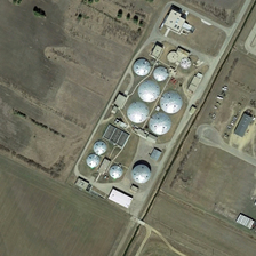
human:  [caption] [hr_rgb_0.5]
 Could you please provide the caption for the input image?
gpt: The picture shows some circular buildings.

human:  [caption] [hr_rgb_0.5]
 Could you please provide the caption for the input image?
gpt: advice is a vast barren land and roads outside .

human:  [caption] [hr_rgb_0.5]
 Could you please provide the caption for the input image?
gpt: Some circular buildings are gathered in the picture.

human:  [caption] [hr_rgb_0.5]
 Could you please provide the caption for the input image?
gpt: There are several circular buildings in the photo.

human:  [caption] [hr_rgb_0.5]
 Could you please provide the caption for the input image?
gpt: There are some circular buildings in the picture.